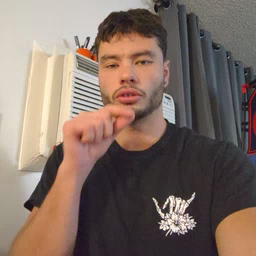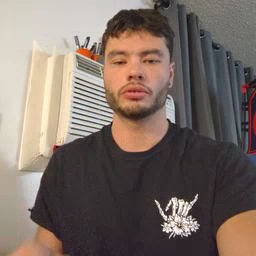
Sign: green